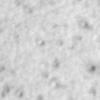
Label: no_change